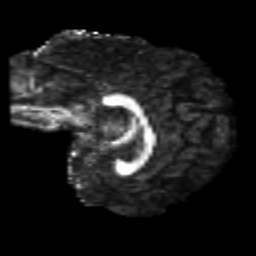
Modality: FA
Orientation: sagittal
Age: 21
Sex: female
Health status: healthy
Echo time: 0.074 s